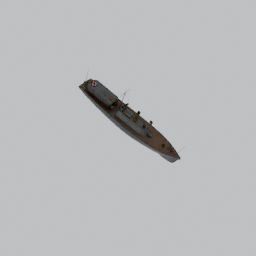
Label: mechanical